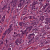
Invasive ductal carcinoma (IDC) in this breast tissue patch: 1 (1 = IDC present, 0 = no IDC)